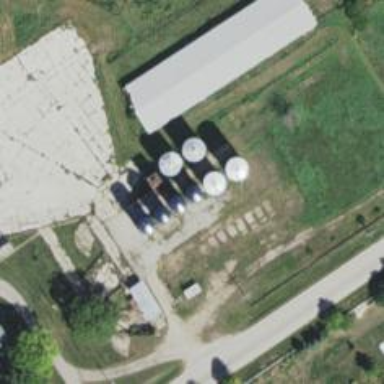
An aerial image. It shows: Silo.